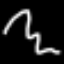
Label: squiggle